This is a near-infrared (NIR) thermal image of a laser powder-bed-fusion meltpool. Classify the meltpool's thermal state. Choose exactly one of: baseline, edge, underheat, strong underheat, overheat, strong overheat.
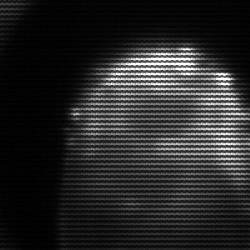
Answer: edge